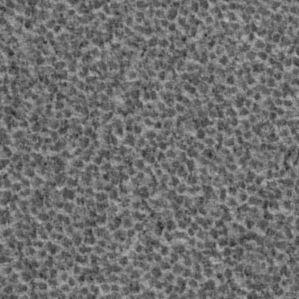
Label: frost